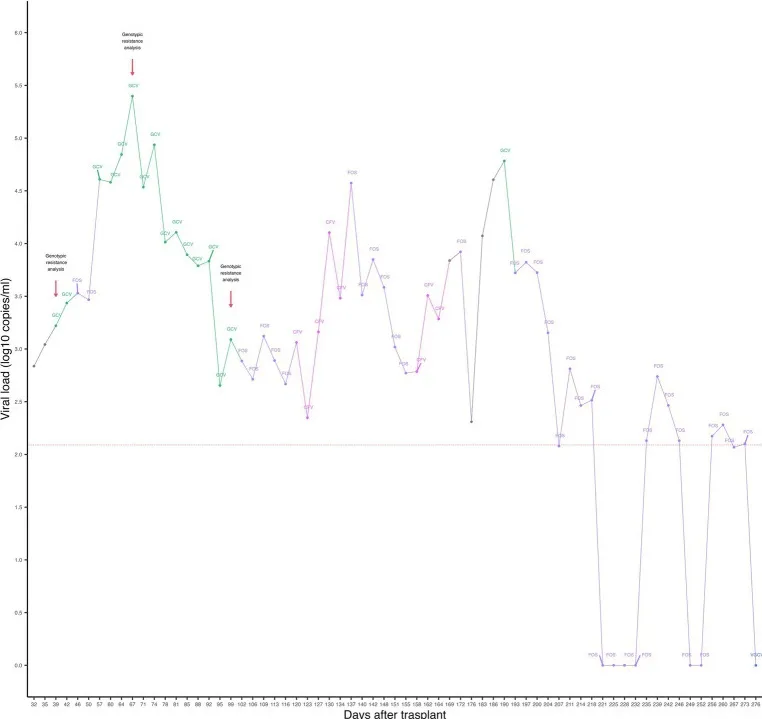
Timeline representing CMV viral loads and antiviral treatments of the case. The dashed red horizontal line represents the limit of detection of the qPCR assay. The red arrows indicate the time points of genotypic resistance analysis. GCV, ganciclovir; FOS, foscarnet; CFV, cidofovir; VGCV, valganciclovir.
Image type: chart (chart)